Interaction volume radius: 10 \u00c5
Interaction volume height: 20 \u00c5
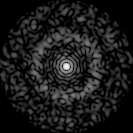
Disorder parameter: 0.844